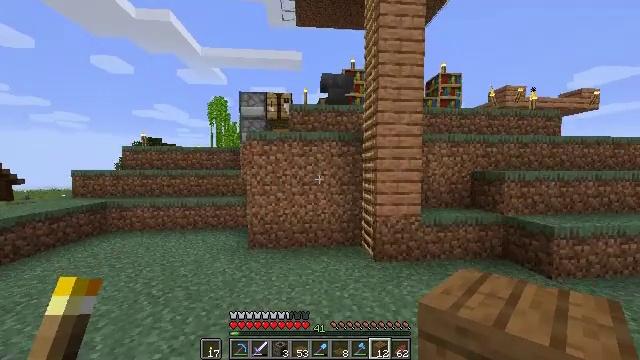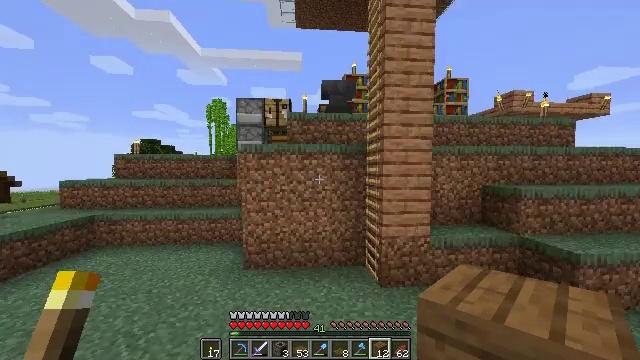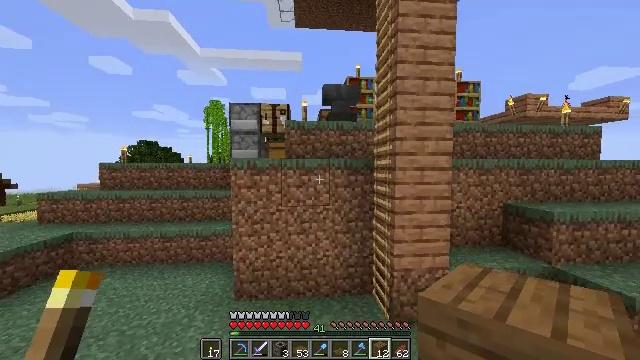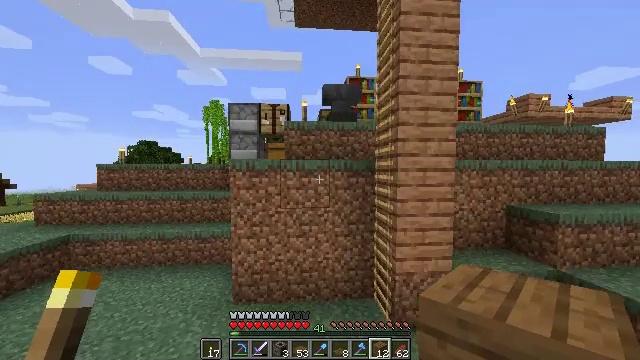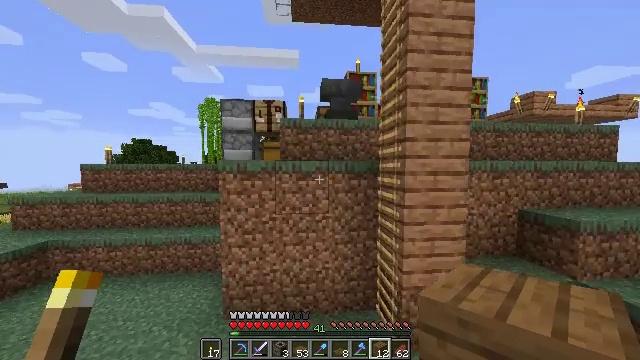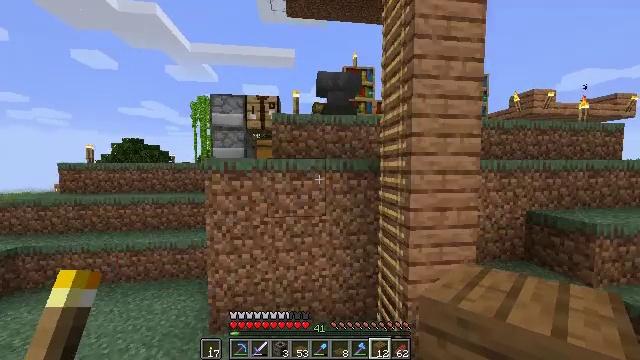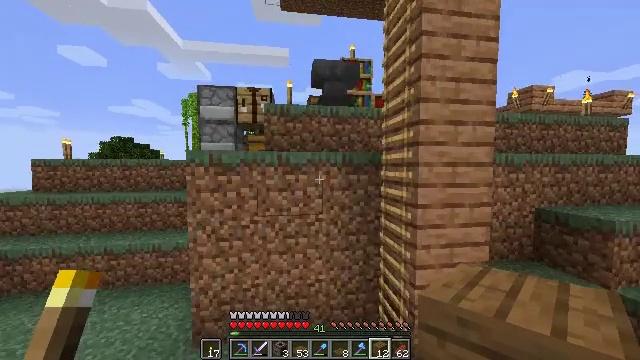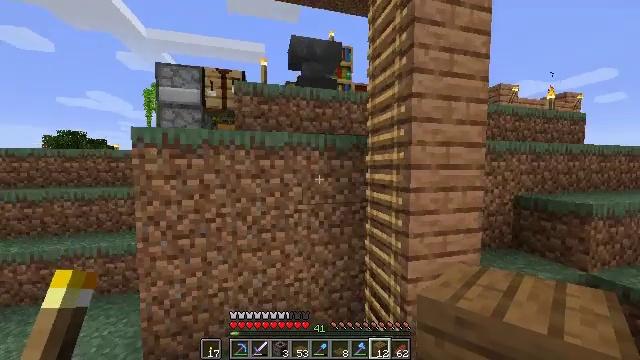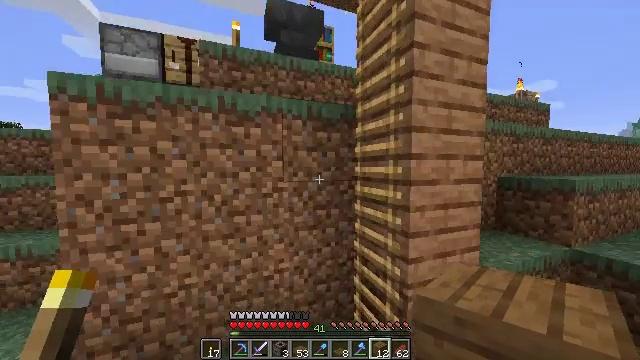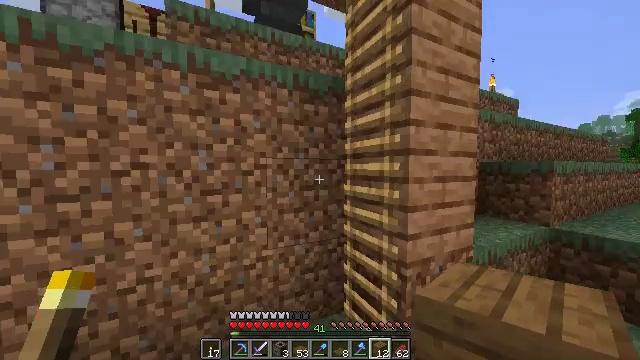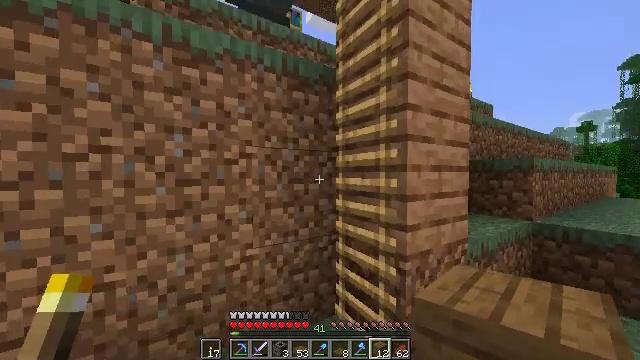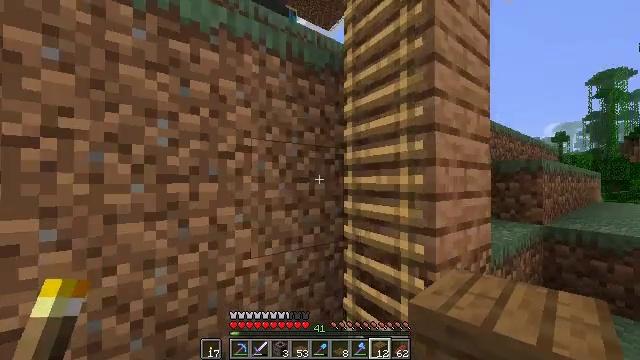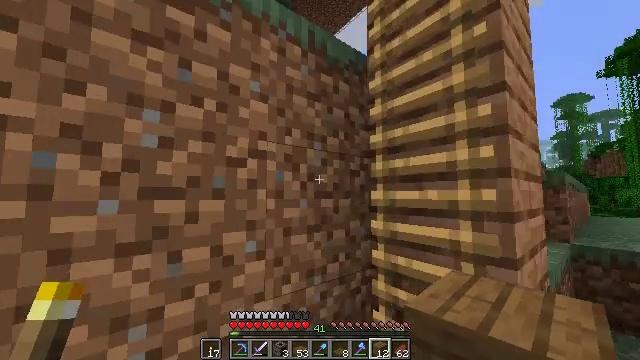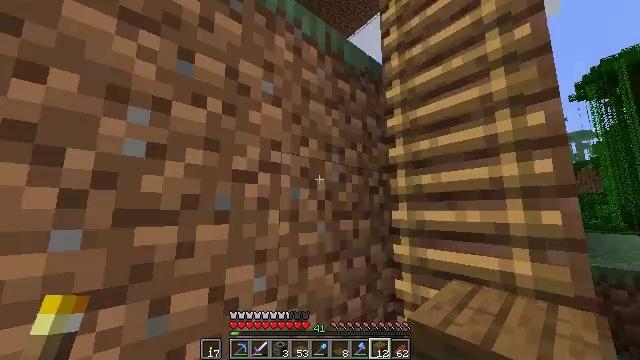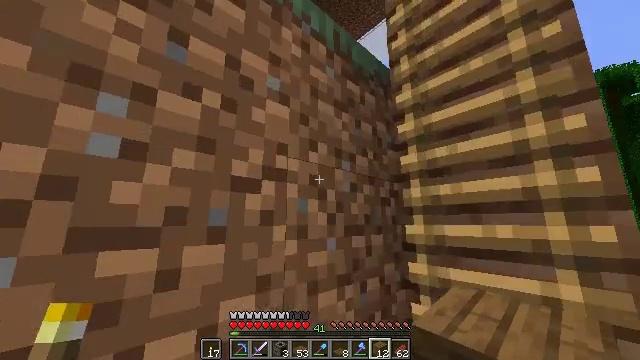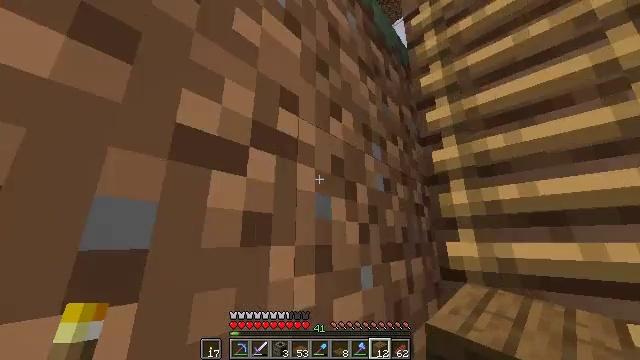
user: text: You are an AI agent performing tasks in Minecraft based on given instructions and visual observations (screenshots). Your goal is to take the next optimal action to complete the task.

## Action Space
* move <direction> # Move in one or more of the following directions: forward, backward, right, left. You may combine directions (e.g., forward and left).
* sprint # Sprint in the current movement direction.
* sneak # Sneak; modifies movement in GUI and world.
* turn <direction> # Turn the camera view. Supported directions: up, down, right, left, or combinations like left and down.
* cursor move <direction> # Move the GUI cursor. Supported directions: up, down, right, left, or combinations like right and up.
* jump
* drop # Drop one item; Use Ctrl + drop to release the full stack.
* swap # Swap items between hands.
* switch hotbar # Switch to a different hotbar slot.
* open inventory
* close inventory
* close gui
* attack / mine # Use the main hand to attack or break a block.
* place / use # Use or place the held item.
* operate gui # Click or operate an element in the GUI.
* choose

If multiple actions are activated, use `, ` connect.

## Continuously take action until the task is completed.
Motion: motion action
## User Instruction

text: Take iron ingots to craft a minecart.
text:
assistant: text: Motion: move forward, jump
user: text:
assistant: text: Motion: move forward, jump
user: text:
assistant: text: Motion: move forward, jump
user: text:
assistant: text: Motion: move forward
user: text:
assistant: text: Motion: move forward, turn right
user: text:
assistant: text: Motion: move forward, turn right
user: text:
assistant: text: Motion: move forward and move left, turn right
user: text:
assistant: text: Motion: move forward and move left, turn right
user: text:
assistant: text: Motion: move forward and move left, turn right
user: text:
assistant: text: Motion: move forward and move left, turn right and up
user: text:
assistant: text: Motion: move forward and move left, turn right and up
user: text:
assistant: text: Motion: move forward and move left, turn right and up
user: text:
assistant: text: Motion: move forward, sprint, turn right and up
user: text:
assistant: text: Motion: move forward, sprint, turn right and up
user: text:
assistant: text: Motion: move forward, sprint, turn right and up
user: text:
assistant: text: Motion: move forward, sprint, turn right and up
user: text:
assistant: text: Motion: move forward, turn right and up
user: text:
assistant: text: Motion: move forward, turn right and up
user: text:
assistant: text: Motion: move forward, turn right
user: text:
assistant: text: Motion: move forward
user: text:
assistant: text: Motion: move forward, jump
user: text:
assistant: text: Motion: move forward, jump
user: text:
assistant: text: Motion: move forward, jump
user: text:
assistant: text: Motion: move forward, jump
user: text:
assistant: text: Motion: move forward, turn left, jump
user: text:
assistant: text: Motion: move forward, sprint, turn left and up, jump
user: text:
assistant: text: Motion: move forward, sprint, turn left and up, jump
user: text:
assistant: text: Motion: move forward, sprint, turn left and up, jump
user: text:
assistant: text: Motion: move forward, sprint, turn up, jump
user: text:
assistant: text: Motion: move forward, sprint, turn up, jump